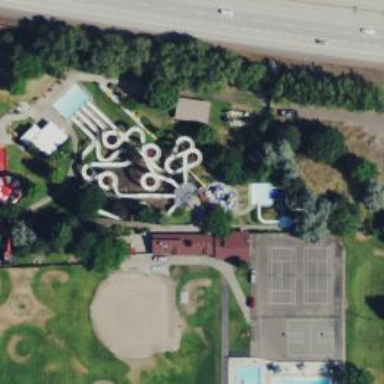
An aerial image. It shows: Water slide attraction.